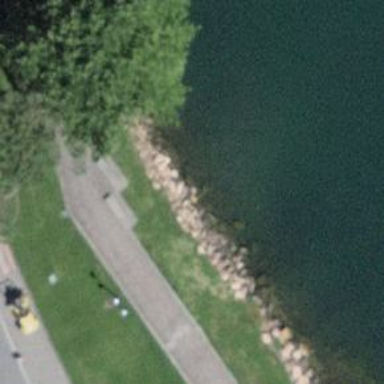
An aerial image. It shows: Bench for seating.